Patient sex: M
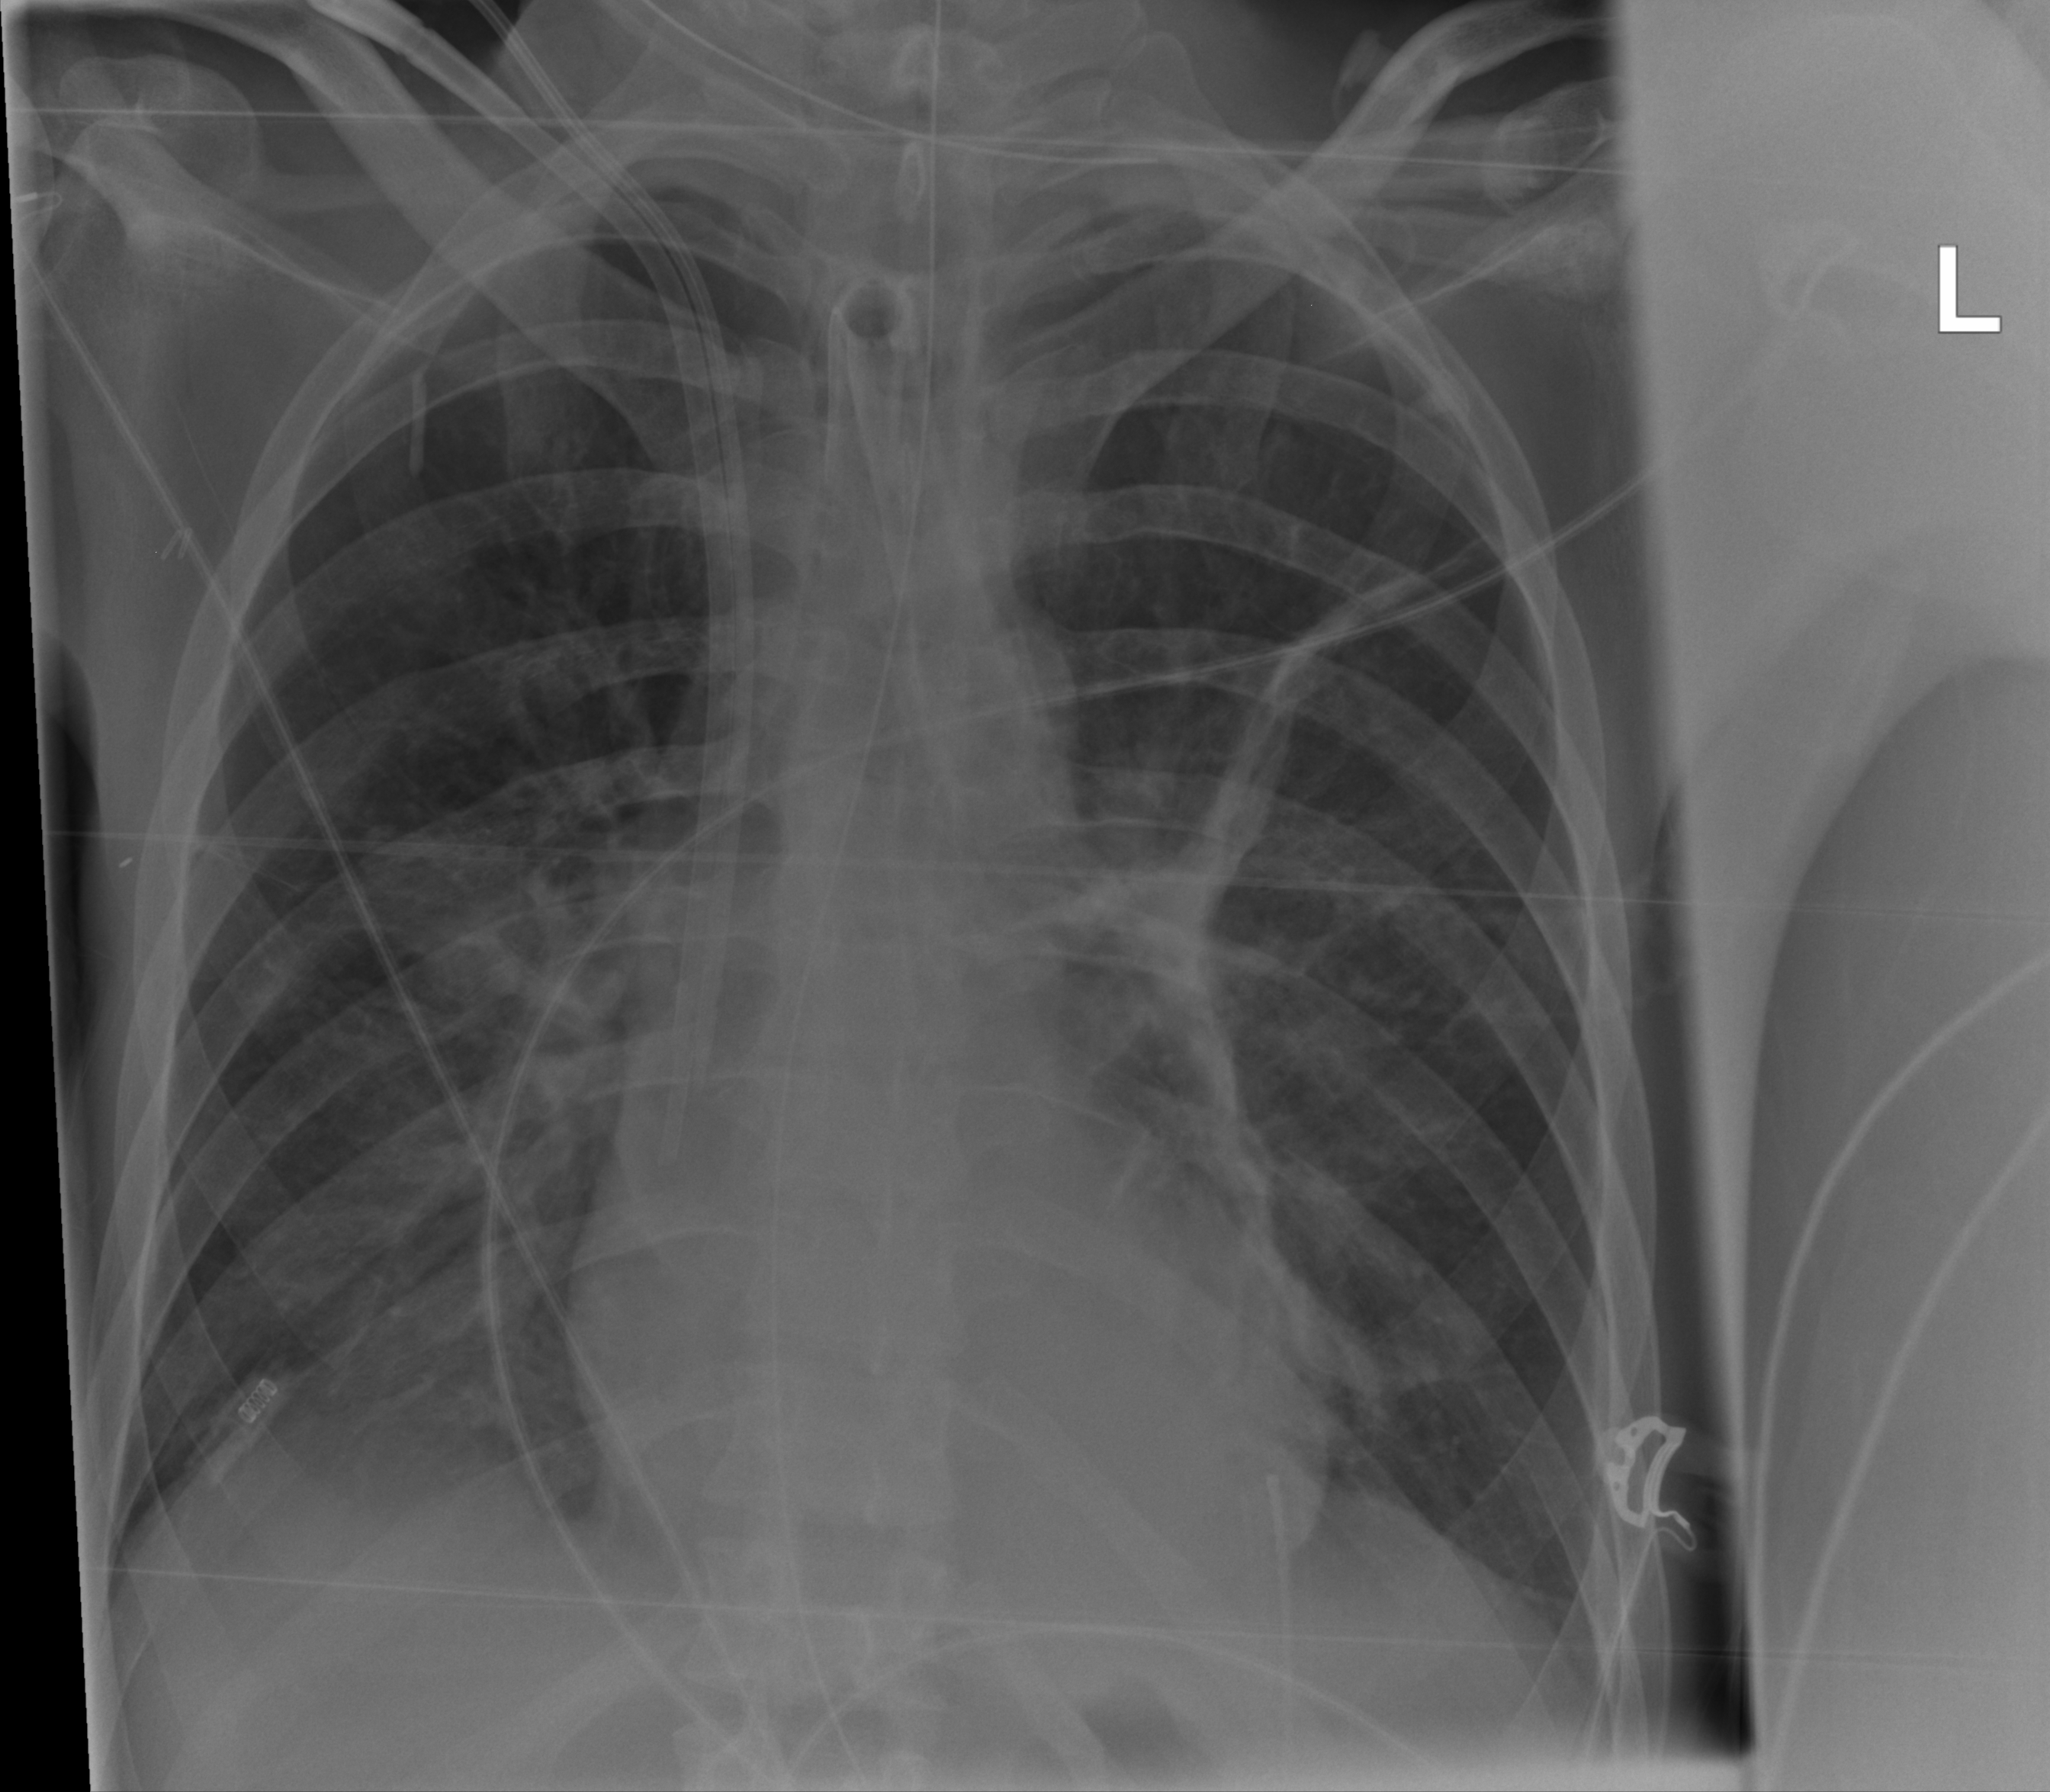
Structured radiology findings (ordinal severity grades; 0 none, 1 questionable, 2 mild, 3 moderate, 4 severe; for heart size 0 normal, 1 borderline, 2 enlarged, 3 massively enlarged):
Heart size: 0
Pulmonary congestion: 0
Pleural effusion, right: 1
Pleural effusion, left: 0
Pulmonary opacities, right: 0
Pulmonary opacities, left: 0
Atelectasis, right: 2
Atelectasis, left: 2